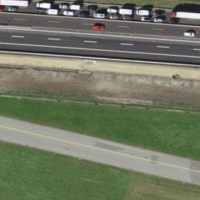
EUNIS habitat code: 57
Species observed at this site:
Tettigonia viridissima